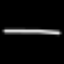
Label: line